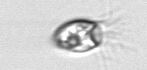
Label: Balanion